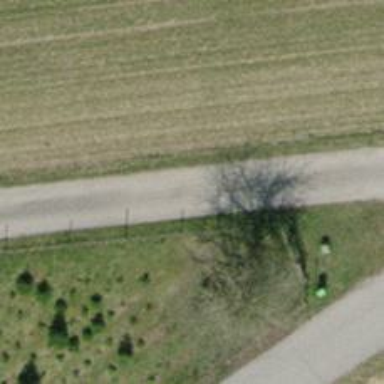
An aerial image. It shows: Gravel track with grade 1 tracktype.